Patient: sex M, age 70
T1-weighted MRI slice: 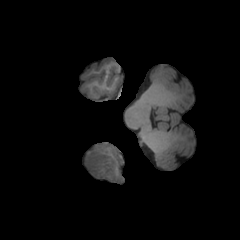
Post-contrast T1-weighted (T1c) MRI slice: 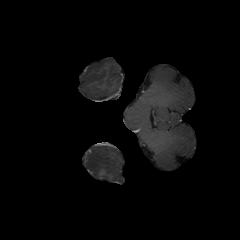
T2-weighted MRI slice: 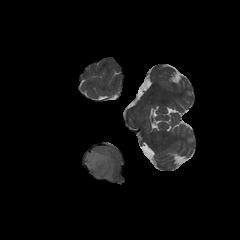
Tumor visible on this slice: yes
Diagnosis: Glioblastoma, IDH-wildtype
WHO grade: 4